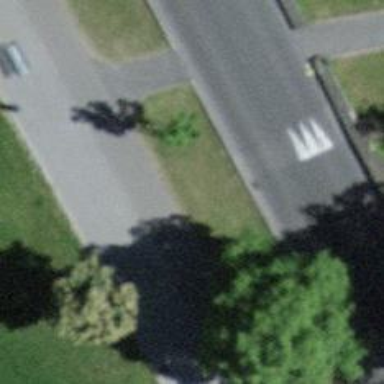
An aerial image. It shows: Avenue of broadleaved trees.